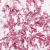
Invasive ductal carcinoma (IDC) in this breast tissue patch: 0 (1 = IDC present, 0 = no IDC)